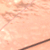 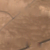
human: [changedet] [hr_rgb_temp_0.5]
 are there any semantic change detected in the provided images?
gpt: A small segment of the road has been removed.